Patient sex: M
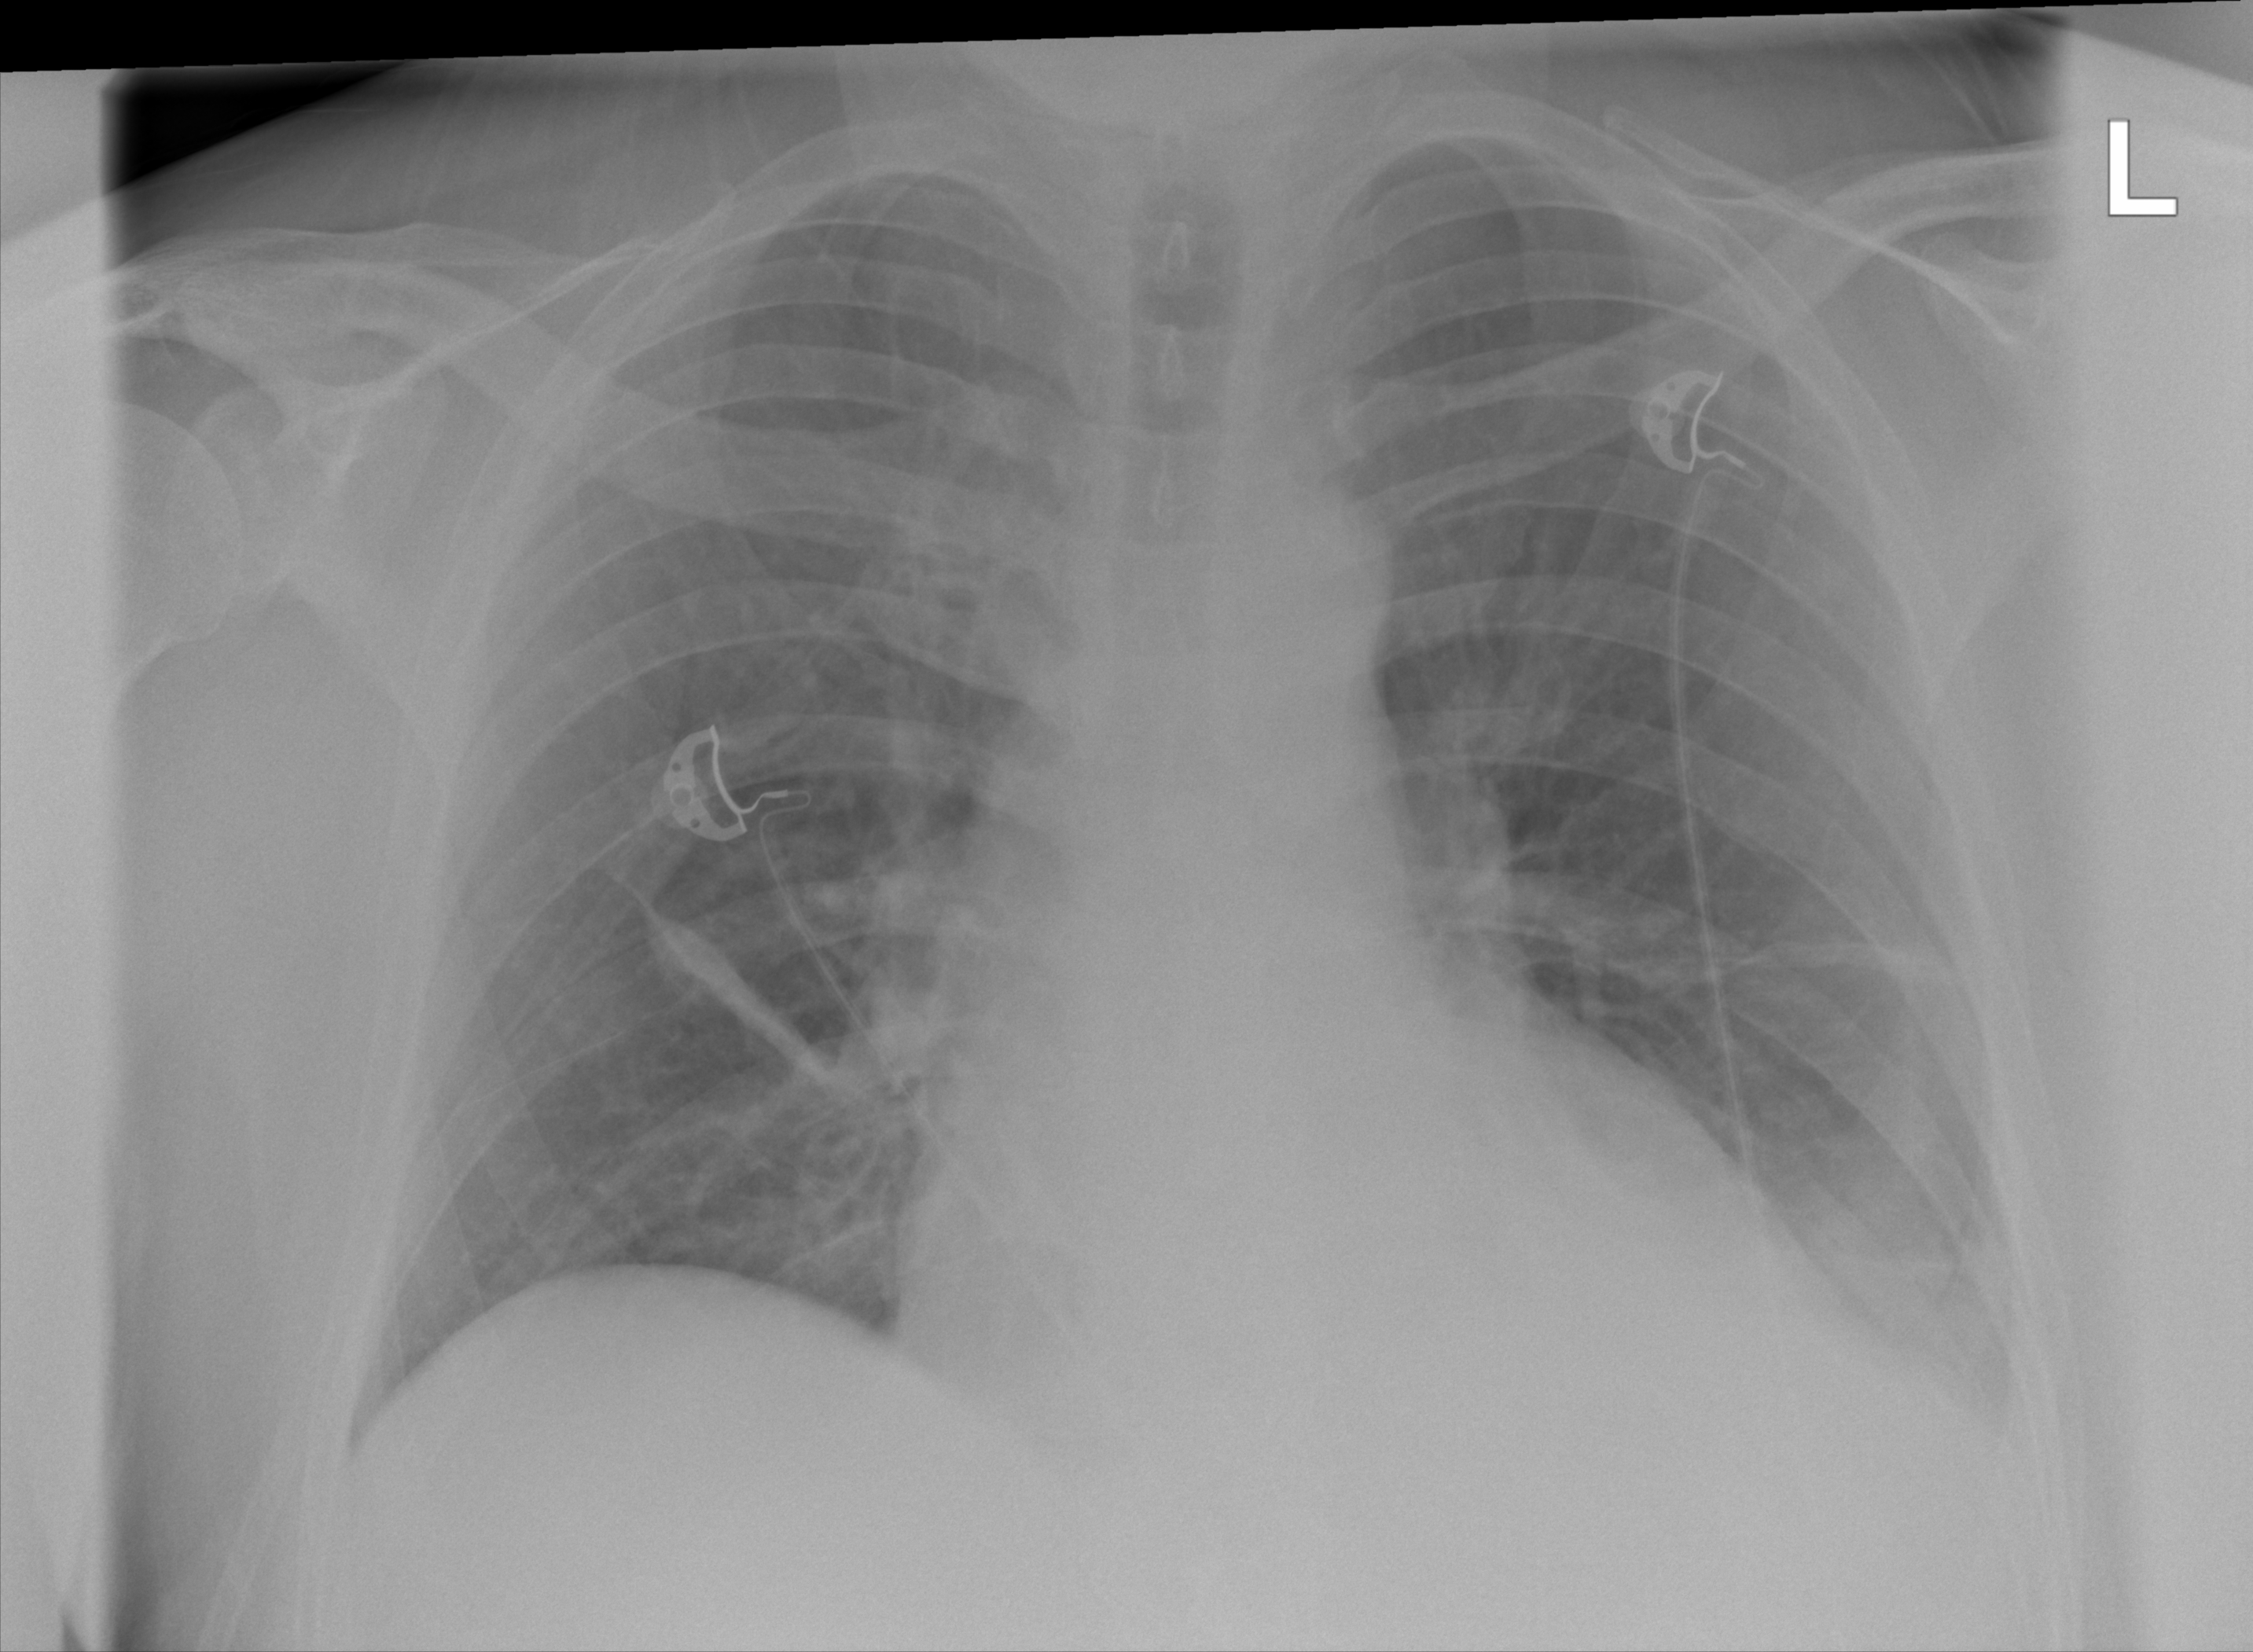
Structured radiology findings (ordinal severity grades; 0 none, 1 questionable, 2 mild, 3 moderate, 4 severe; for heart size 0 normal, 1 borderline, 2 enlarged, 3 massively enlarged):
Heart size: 2
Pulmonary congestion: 0
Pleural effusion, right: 0
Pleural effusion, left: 2
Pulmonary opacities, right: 0
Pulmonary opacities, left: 0
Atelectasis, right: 2
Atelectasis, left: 2